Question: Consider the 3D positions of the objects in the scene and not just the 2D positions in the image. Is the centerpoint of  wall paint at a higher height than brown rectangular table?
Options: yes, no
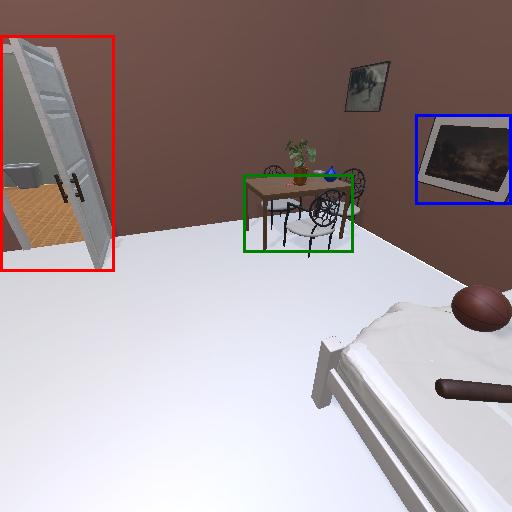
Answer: yes